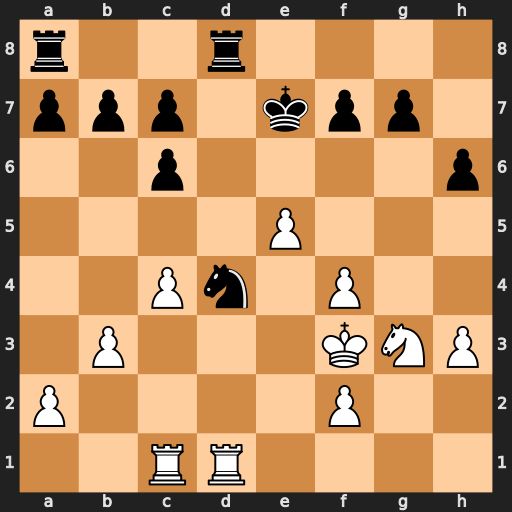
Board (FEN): r2r4/ppp1kpp1/2p4p/4P3/2Pn1P2/1P3KNP/P4P2/2RR4
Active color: w
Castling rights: -
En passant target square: -
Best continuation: Rxd4 Rxd4 Nf5+ Ke8 Nxd4